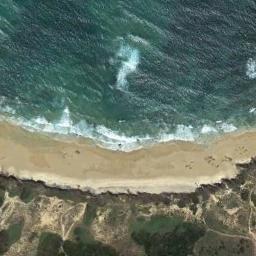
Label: beach